Field crop: maize
Growth stage: 2
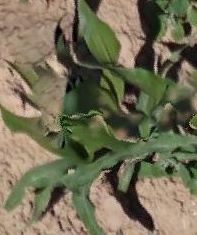
Species: maize